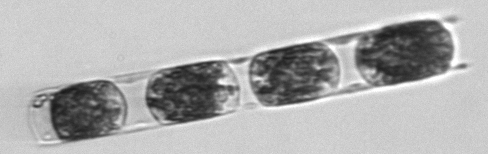
Label: Hemiaulus